Question: i wanna ask you about how to display a 3d model exported from blender/3d max/maya and interact with it on iPad app.
I wanna load a 3d human head into my 'UISplitViewController' Detail View

the head will be rotated, and when i came over the noise for example, i wanna it highlighted,and when i click it, it take me to another 'UIViewController'.
I've searched about it and i came up with using HTML5, but it's hard to use.
I've came up with using Cocos3d and other engines, but how i can use it in a normal app, not a game.
can you please give me a hint about where i should start ?
Any help will be appreciated.
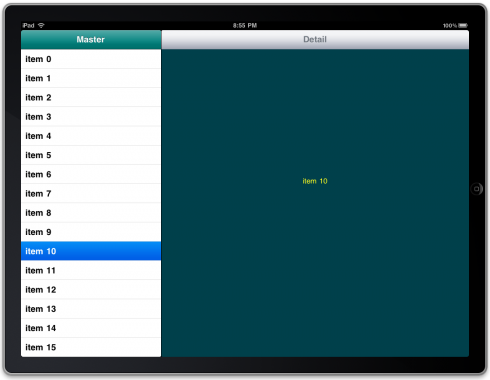
Answer: I've found an engine called "isgl3d engine" that have a powerful capabilities and easy to use in your iPhone/iPad app.